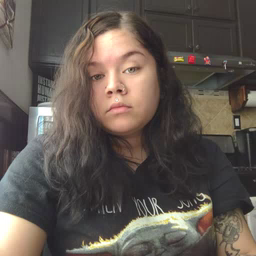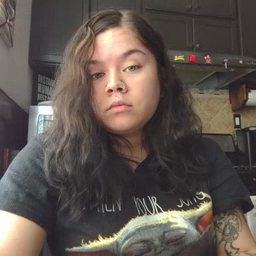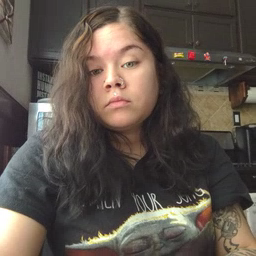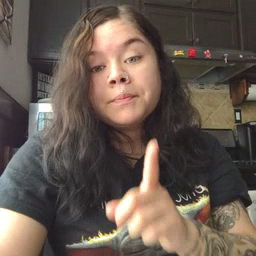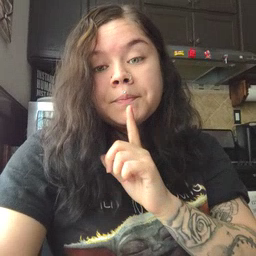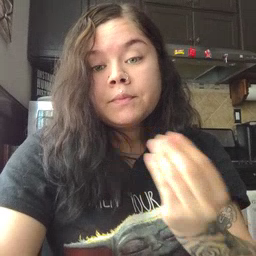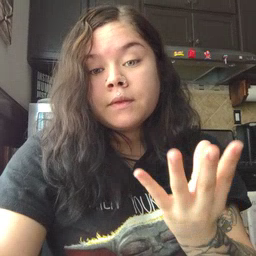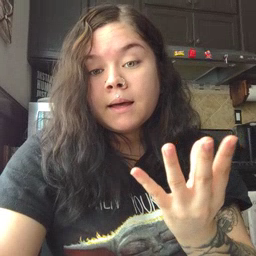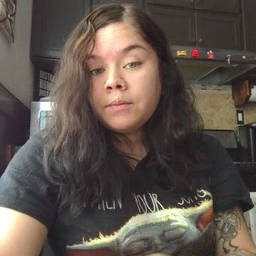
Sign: lamp